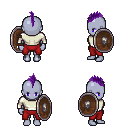
a pixel art fantasy rpg character, female body template, dark elf, purple skin, white long-sleeve shirt, red pants, purple mohawk hairstyle, bracelets, shield, four views (front, back, left, right), 2x2 character sprite sheet, small pixel art, hard edges, no anti-aliasing